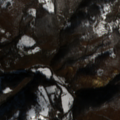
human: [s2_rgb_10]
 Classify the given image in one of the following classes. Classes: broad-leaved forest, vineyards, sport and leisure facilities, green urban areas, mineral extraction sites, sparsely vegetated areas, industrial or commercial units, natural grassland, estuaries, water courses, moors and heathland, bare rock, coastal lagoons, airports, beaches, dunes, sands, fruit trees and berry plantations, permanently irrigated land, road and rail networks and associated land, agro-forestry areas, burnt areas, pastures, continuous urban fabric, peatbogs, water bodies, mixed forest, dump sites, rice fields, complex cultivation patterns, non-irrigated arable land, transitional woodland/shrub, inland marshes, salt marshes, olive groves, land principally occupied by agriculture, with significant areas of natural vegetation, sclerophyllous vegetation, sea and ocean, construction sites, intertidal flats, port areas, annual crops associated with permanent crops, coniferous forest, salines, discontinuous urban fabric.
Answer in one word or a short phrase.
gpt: land principally occupied by agriculture, with significant areas of natural vegetation, broad-leaved forest, transitional woodland/shrub